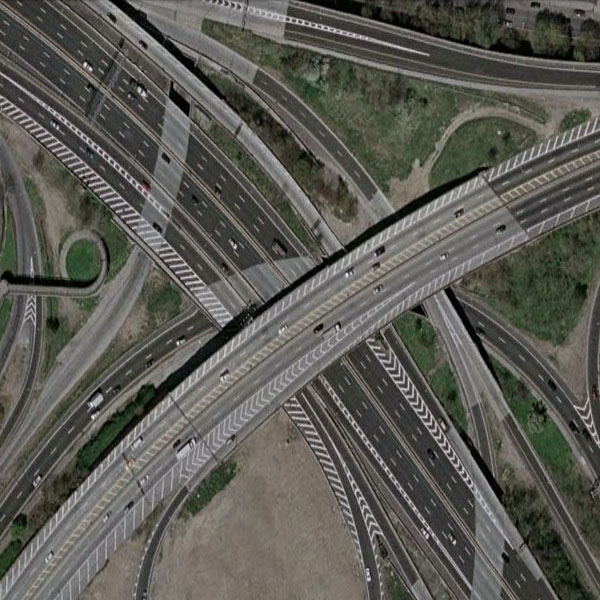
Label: Viaduct